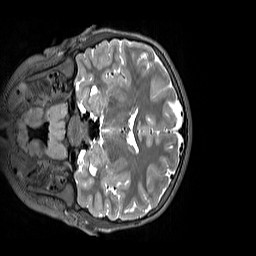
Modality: T2w
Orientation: coronal
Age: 10
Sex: female
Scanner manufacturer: siemens
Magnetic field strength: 3 T
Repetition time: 3.2 s
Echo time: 0.408 s